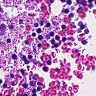
Metastatic tissue present: no